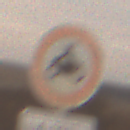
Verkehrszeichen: VerbotKraftraeder
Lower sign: ZeitangabenMitBeschraenkungAufWochentage4
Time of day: SunriseSunset
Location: Outdoor (Nature)
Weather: PartlyCloudy
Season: NotSpecified
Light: Natural